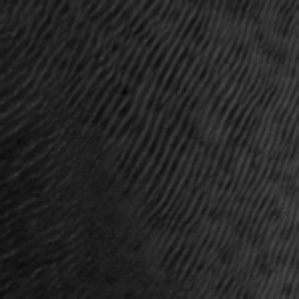
Label: frost